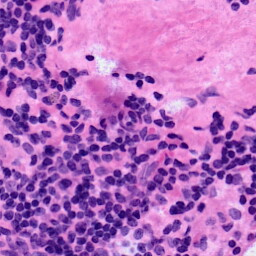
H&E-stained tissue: LymphNode